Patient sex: M
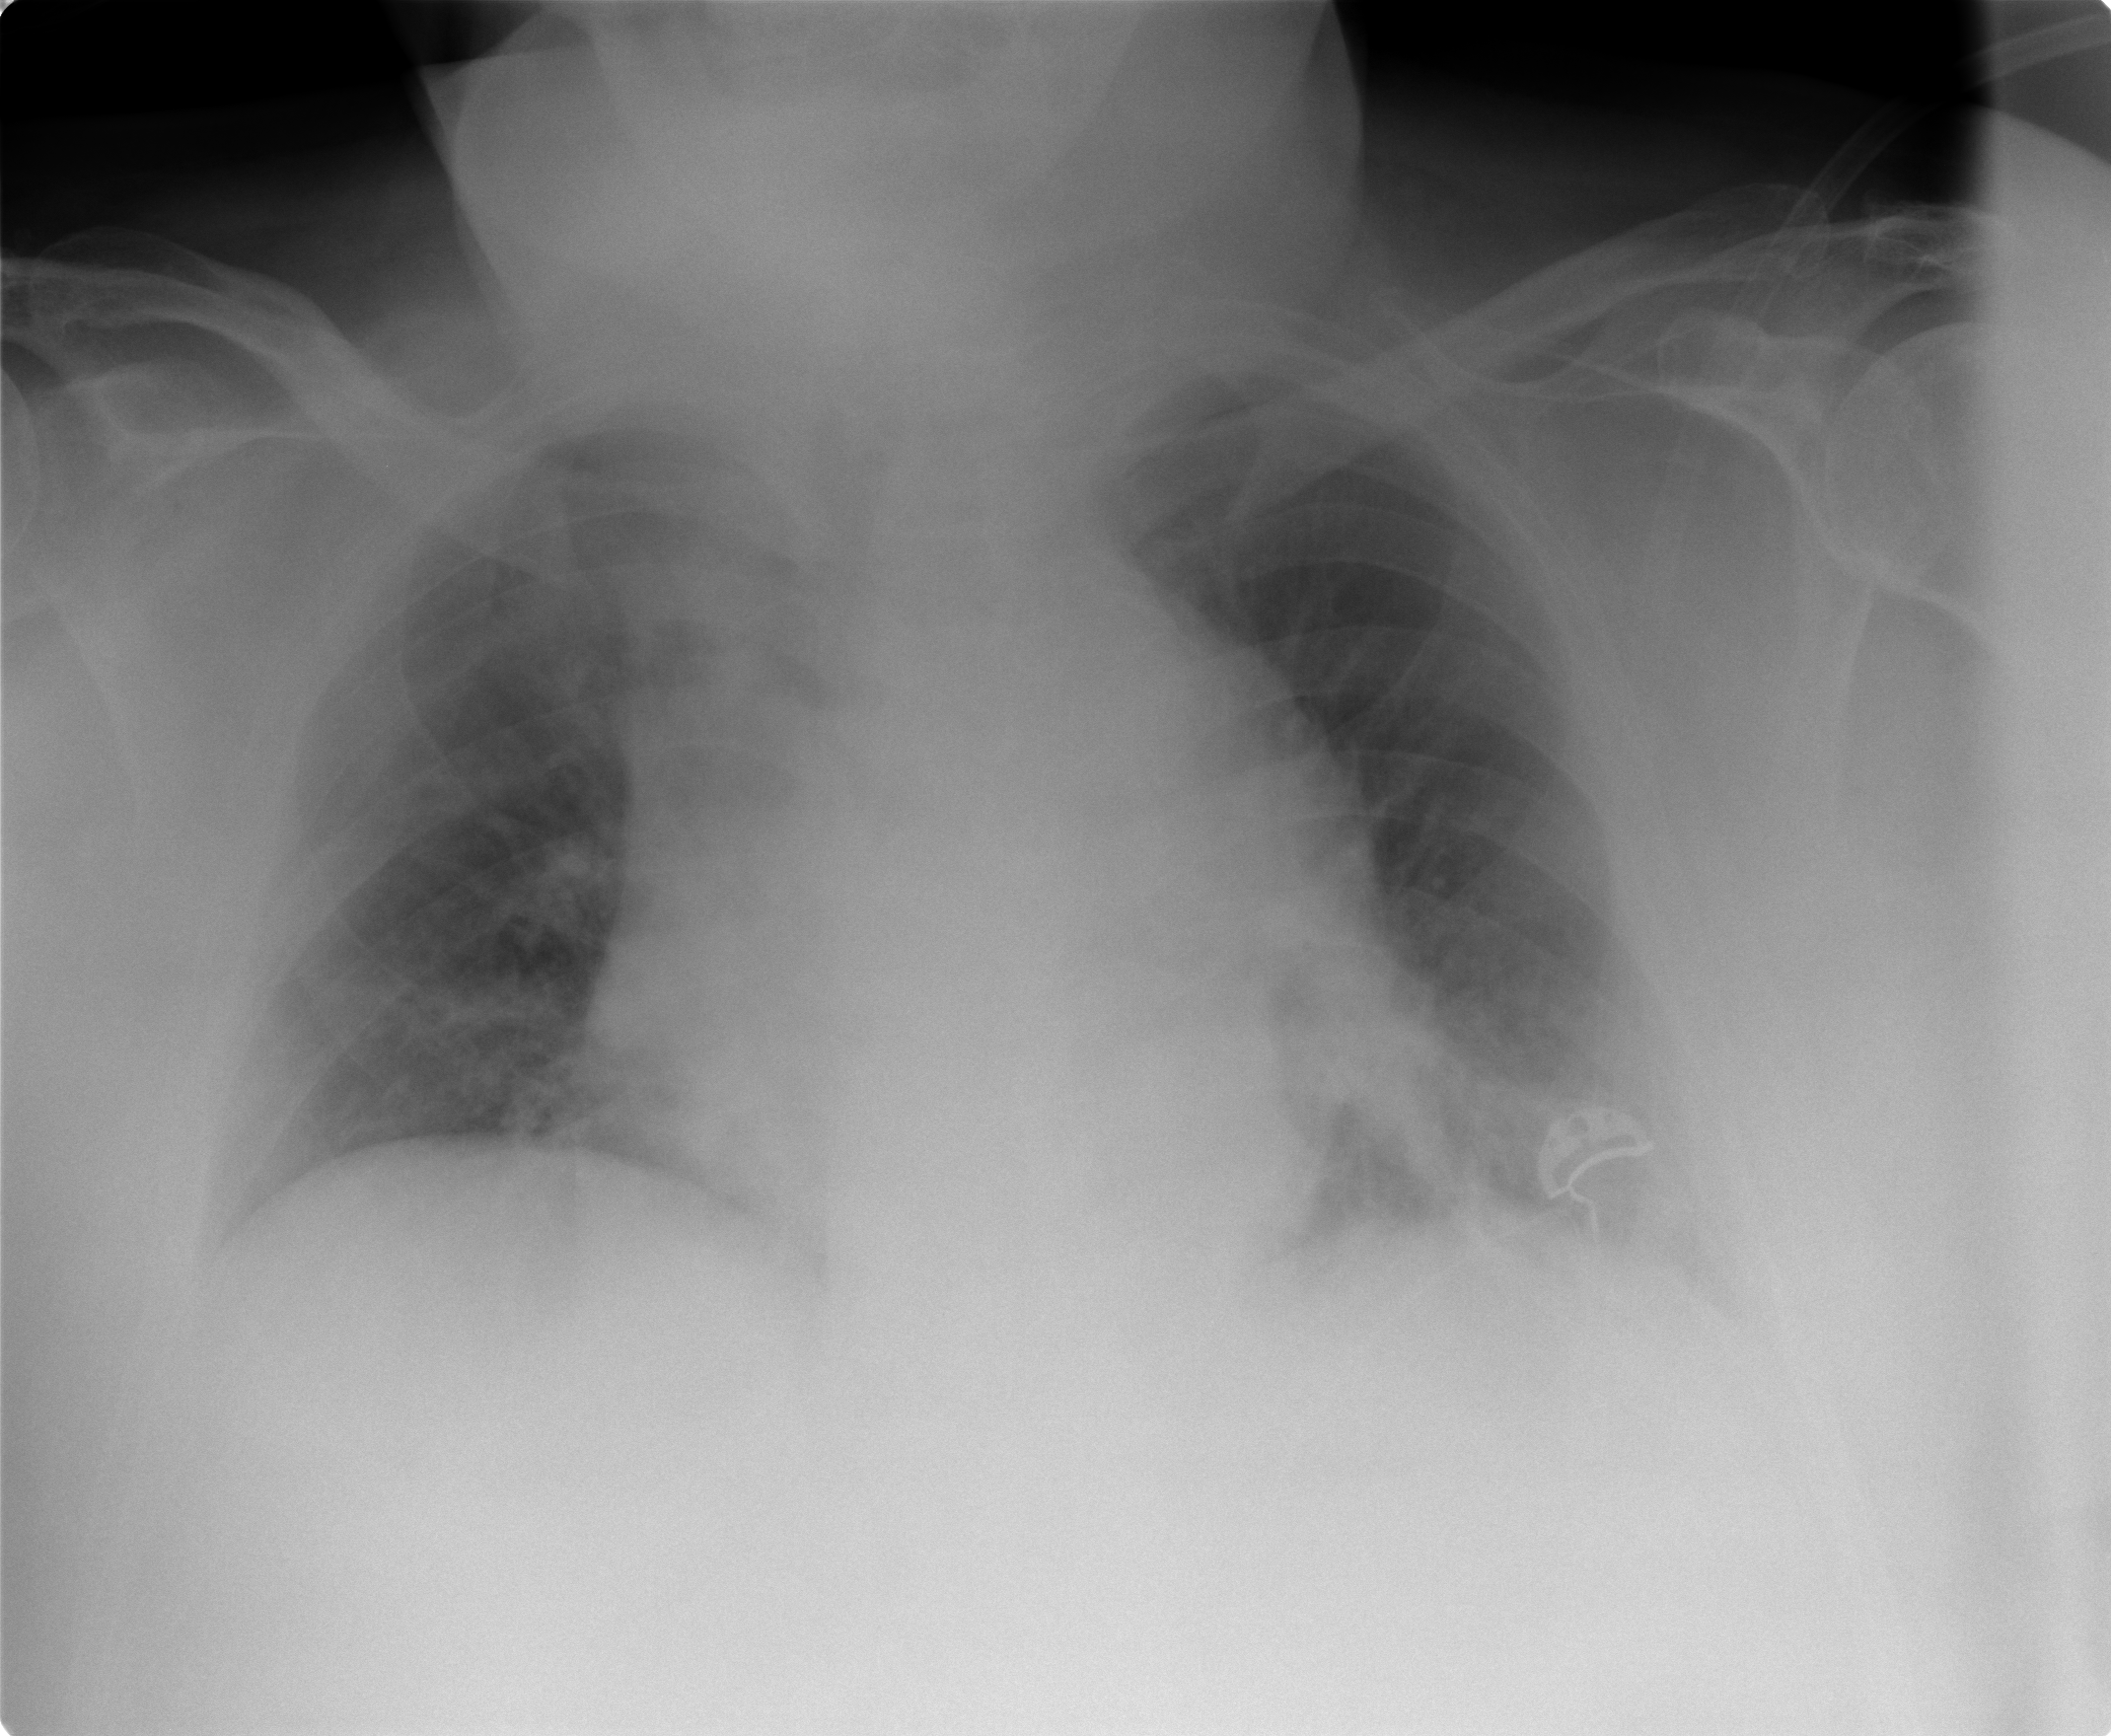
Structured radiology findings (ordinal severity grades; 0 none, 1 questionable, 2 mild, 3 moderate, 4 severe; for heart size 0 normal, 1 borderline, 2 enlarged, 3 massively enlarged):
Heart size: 2
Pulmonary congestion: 2
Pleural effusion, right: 0
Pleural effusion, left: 1
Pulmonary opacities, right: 2
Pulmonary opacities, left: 2
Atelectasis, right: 2
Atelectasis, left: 2